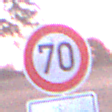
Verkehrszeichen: Geschwindigkeit70
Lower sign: Entfernungsangaben2
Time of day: SunriseSunset
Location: Outdoor (Nature)
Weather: Clear
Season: NotSpecified
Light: Natural